Question:
I want to implement that cell that says "Show Details". I was thinking maybe to make a custom tableview cell specifically for that cell. But if there is there another way?
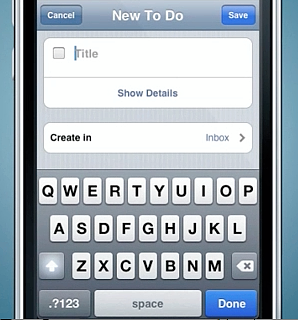
Answer: Just return a well configured cell for the last cell number, in the the first section. This looks like a normal cell, with a simple label.